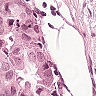
Metastatic tissue present: yes